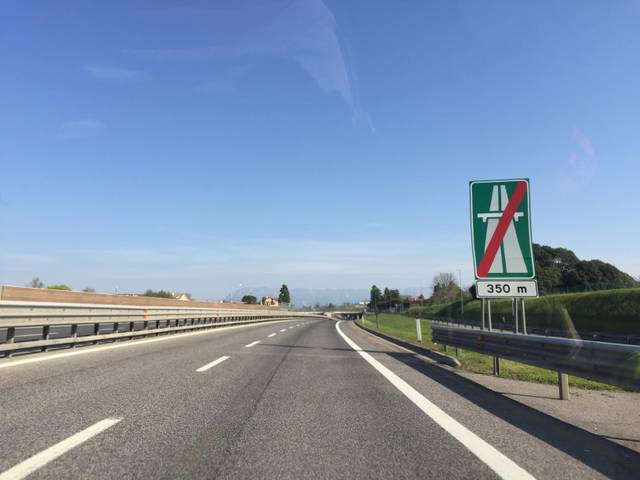
Region: Italy
Coordinates: 46.025, 13.213